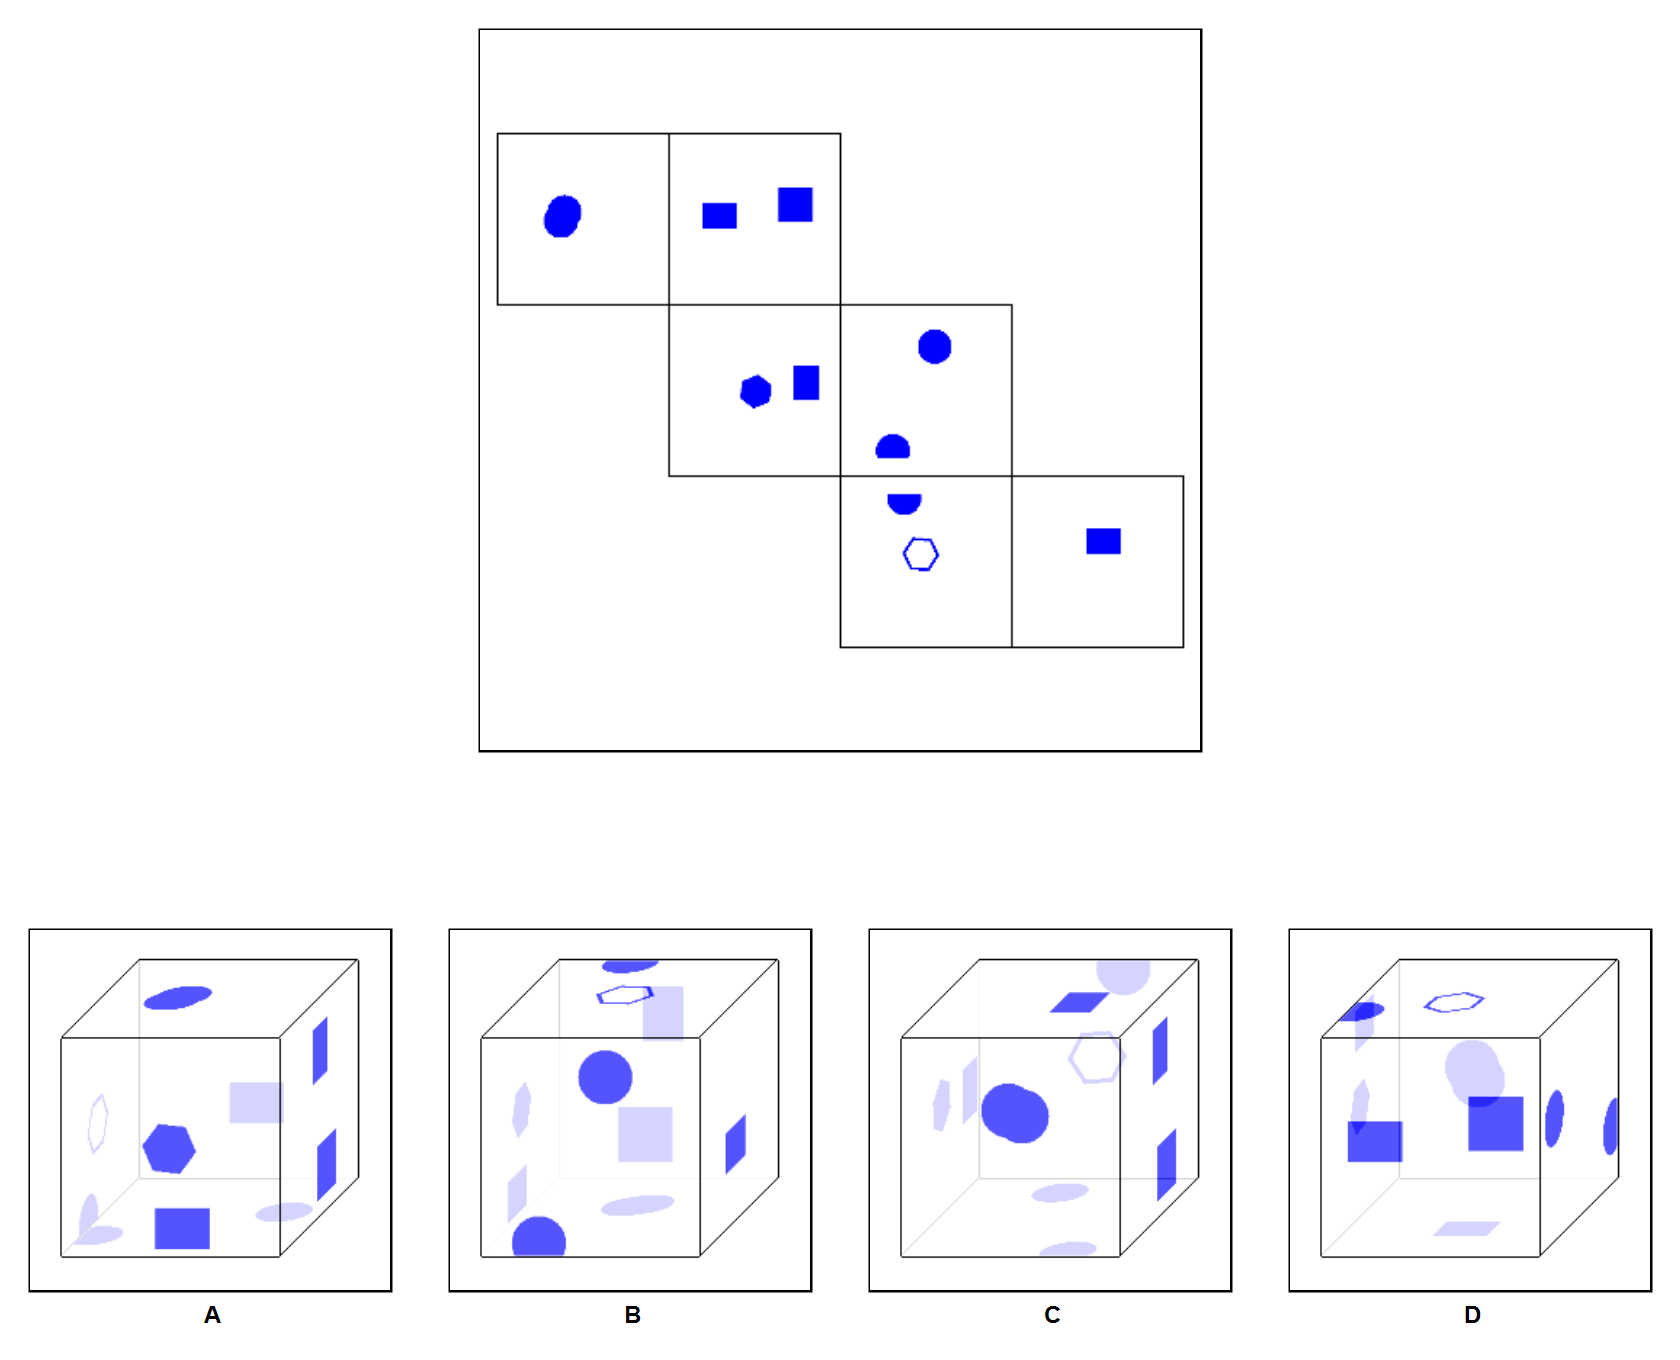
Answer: A